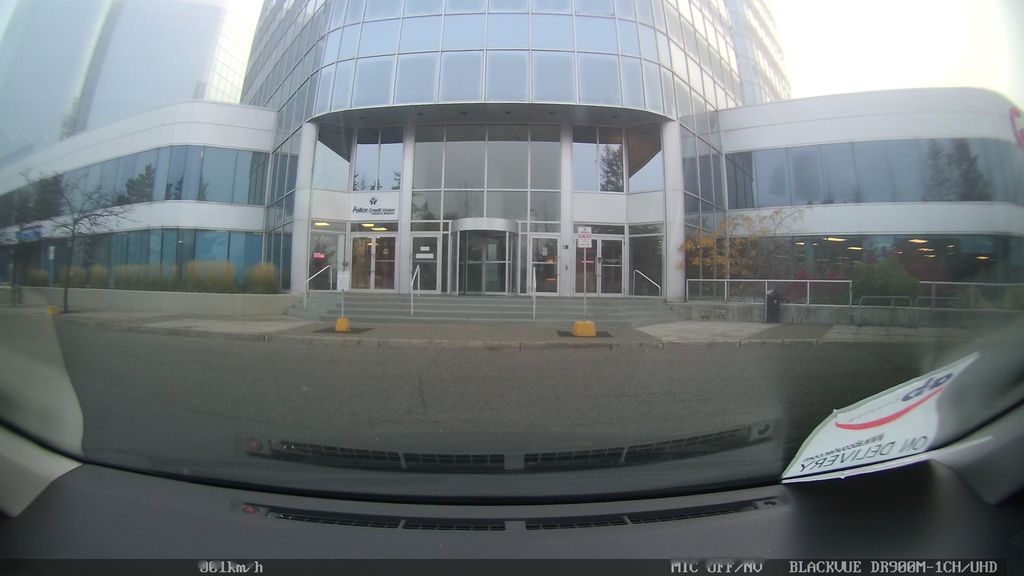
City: toronto